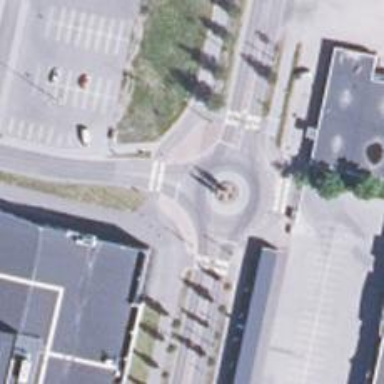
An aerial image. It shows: Tertiary road made of asphalt leading to roundabout junction.